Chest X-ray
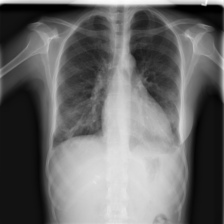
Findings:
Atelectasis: negative
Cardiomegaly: negative
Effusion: negative
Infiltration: negative
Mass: negative
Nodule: negative
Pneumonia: negative
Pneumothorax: negative
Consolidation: negative
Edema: negative
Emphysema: negative
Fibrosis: negative
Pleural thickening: negative
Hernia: negative